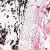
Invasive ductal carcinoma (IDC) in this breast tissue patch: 0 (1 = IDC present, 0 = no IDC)